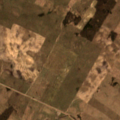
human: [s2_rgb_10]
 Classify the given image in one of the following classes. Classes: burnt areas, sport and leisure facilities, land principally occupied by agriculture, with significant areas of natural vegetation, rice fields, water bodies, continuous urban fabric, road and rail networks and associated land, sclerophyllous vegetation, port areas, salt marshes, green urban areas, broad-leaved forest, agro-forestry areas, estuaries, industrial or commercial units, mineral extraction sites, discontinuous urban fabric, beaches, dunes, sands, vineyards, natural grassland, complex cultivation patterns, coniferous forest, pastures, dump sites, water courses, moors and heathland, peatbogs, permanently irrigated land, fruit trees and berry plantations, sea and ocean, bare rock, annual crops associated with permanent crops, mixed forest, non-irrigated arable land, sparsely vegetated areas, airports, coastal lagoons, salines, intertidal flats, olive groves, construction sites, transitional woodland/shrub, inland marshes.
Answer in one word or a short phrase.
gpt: non-irrigated arable land, pastures, land principally occupied by agriculture, with significant areas of natural vegetation, broad-leaved forest